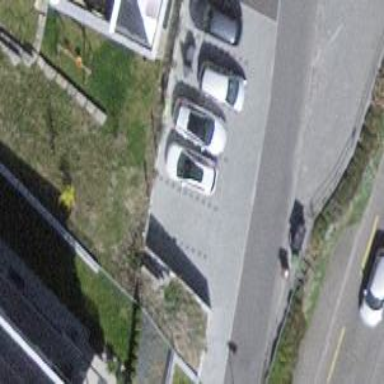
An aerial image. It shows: Parking area with surface.